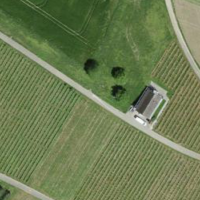
EUNIS habitat code: 52
Species observed at this site:
Erigeron canadensis